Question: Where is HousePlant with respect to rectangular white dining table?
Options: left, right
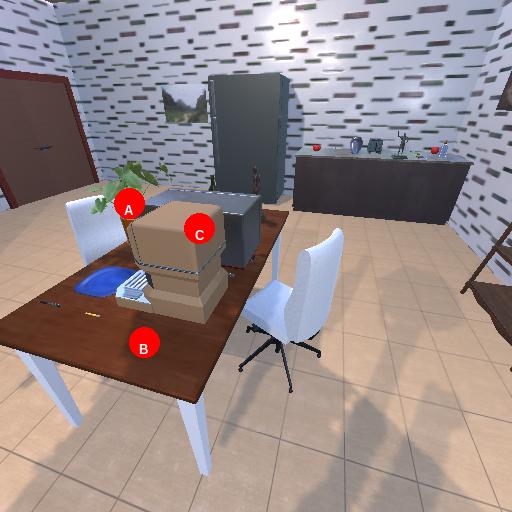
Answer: left